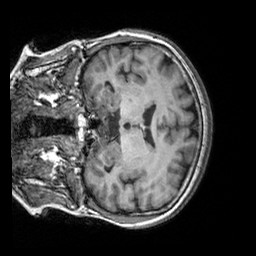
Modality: T1w
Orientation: coronal
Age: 65
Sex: female
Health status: healthy
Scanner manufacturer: siemens
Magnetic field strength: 3 T
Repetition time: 2.3 s
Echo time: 0.00303 s